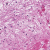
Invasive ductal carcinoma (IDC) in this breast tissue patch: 0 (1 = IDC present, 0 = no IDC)